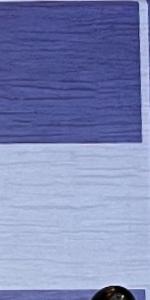
Label: Empty